Question: I'm developing a drawing app whereby users can draw a polygon of maximum 9 sides by clicking on a button and afterwards perform transformations to the shape drawn but i can't get the transformations to map correctly to x and y axis (depending on the user's choice of axis).
Here's my codes for the rotation function:
'''
function rotate()
{
polygonSides = document.getElementById("polygonSide").value;
var coordinates = [],
radius = Math.sqrt(Math.pow((50), 2) + Math.pow((50), 2)),
index = 0;
var angle = 0 * (Math.PI / 180);
for (index = 0; index < polygonSides; index++) {
coordinates.push({x: -200 + radius * Math.cos(angle), y: -100 - radius * Math.sin(angle)});
angle += (2 * Math.PI) / polygonSides;
}
var rad = prompt("Enter angle in radians: ","");
var rad = prompt("Enter x or y axis: ","x or y"); //how to use this to map?
context.translate(canvas.width / 5, canvas.height / 5); //not working with value 2
context.rotate(Math.PI / rad);
context.beginPath();
context.moveTo(coordinates[0].x, coordinates[0].y);
for (index = 1; index < polygonSides; index++) {
context.lineTo(coordinates[index].x, coordinates[index].y);
}
context.closePath();
context.stroke();
context.strokeStyle = strokeColor.value;
}
'''
The axis is (0,0) in the center of the canvas. When i rotate with radian 4 i get this as output:

How can i modify my codes to accomodate rotation based on x or y axis?
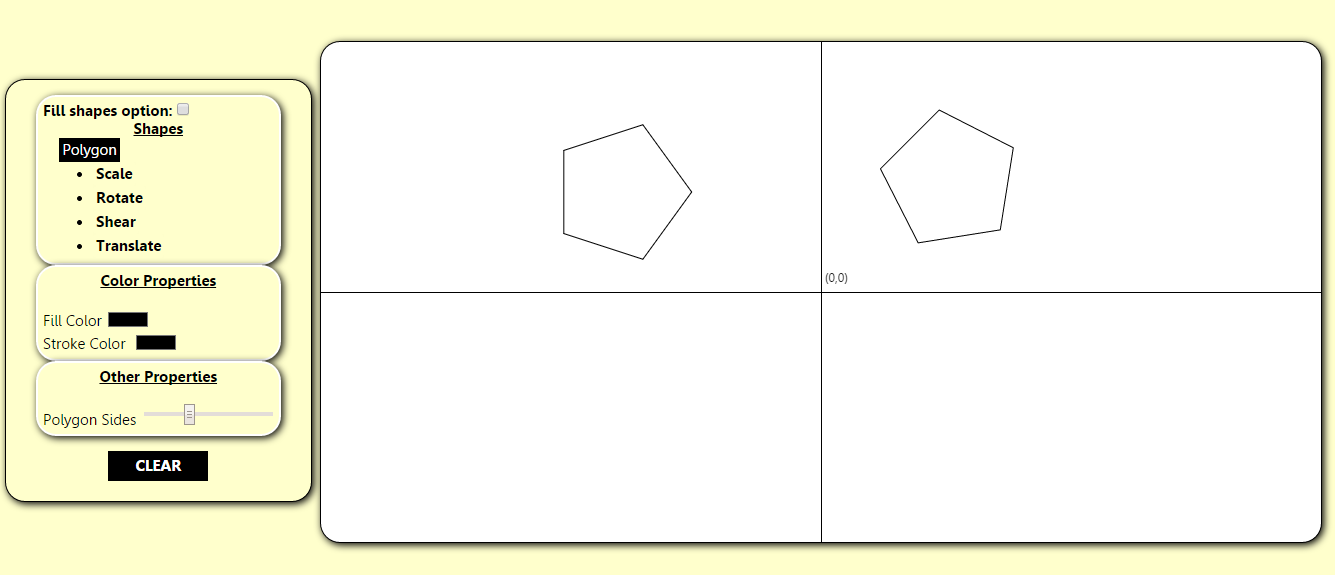
Answer: you can use jQuery to apply css.
example
'''
var $canvas = $("#bkgimg");
rotate(45);
function rotate(degree) {
// For webkit browsers: e.g. Chrome
$canvas.css({ WebkitTransform: 'rotateX(' + degree + 'deg)'});
// For Mozilla browser: e.g. Firefox
$canvas.css({ '-moz-transform': 'rotateX(' + degree + 'deg)'});
}
'''